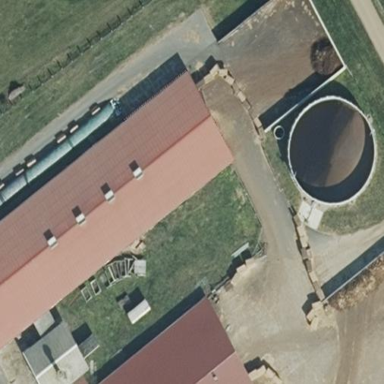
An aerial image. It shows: Cowshed building.